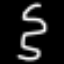
Label: squiggle